Interaction volume radius: 5 \u00c5
Interaction volume height: 10 \u00c5
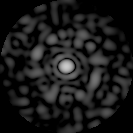
Disorder parameter: 0.7555